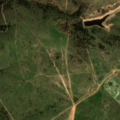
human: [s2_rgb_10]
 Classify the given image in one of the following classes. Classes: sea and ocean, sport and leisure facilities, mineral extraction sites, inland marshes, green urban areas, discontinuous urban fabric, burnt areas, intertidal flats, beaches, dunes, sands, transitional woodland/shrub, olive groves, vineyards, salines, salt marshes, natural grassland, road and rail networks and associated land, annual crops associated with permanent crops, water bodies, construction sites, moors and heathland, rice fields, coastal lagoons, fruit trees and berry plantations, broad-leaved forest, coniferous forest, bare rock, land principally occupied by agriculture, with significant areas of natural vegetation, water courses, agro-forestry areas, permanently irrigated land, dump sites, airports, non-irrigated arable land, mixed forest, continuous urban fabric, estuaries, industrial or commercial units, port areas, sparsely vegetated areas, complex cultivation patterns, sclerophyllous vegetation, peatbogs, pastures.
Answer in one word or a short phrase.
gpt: non-irrigated arable land, agro-forestry areas